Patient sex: F
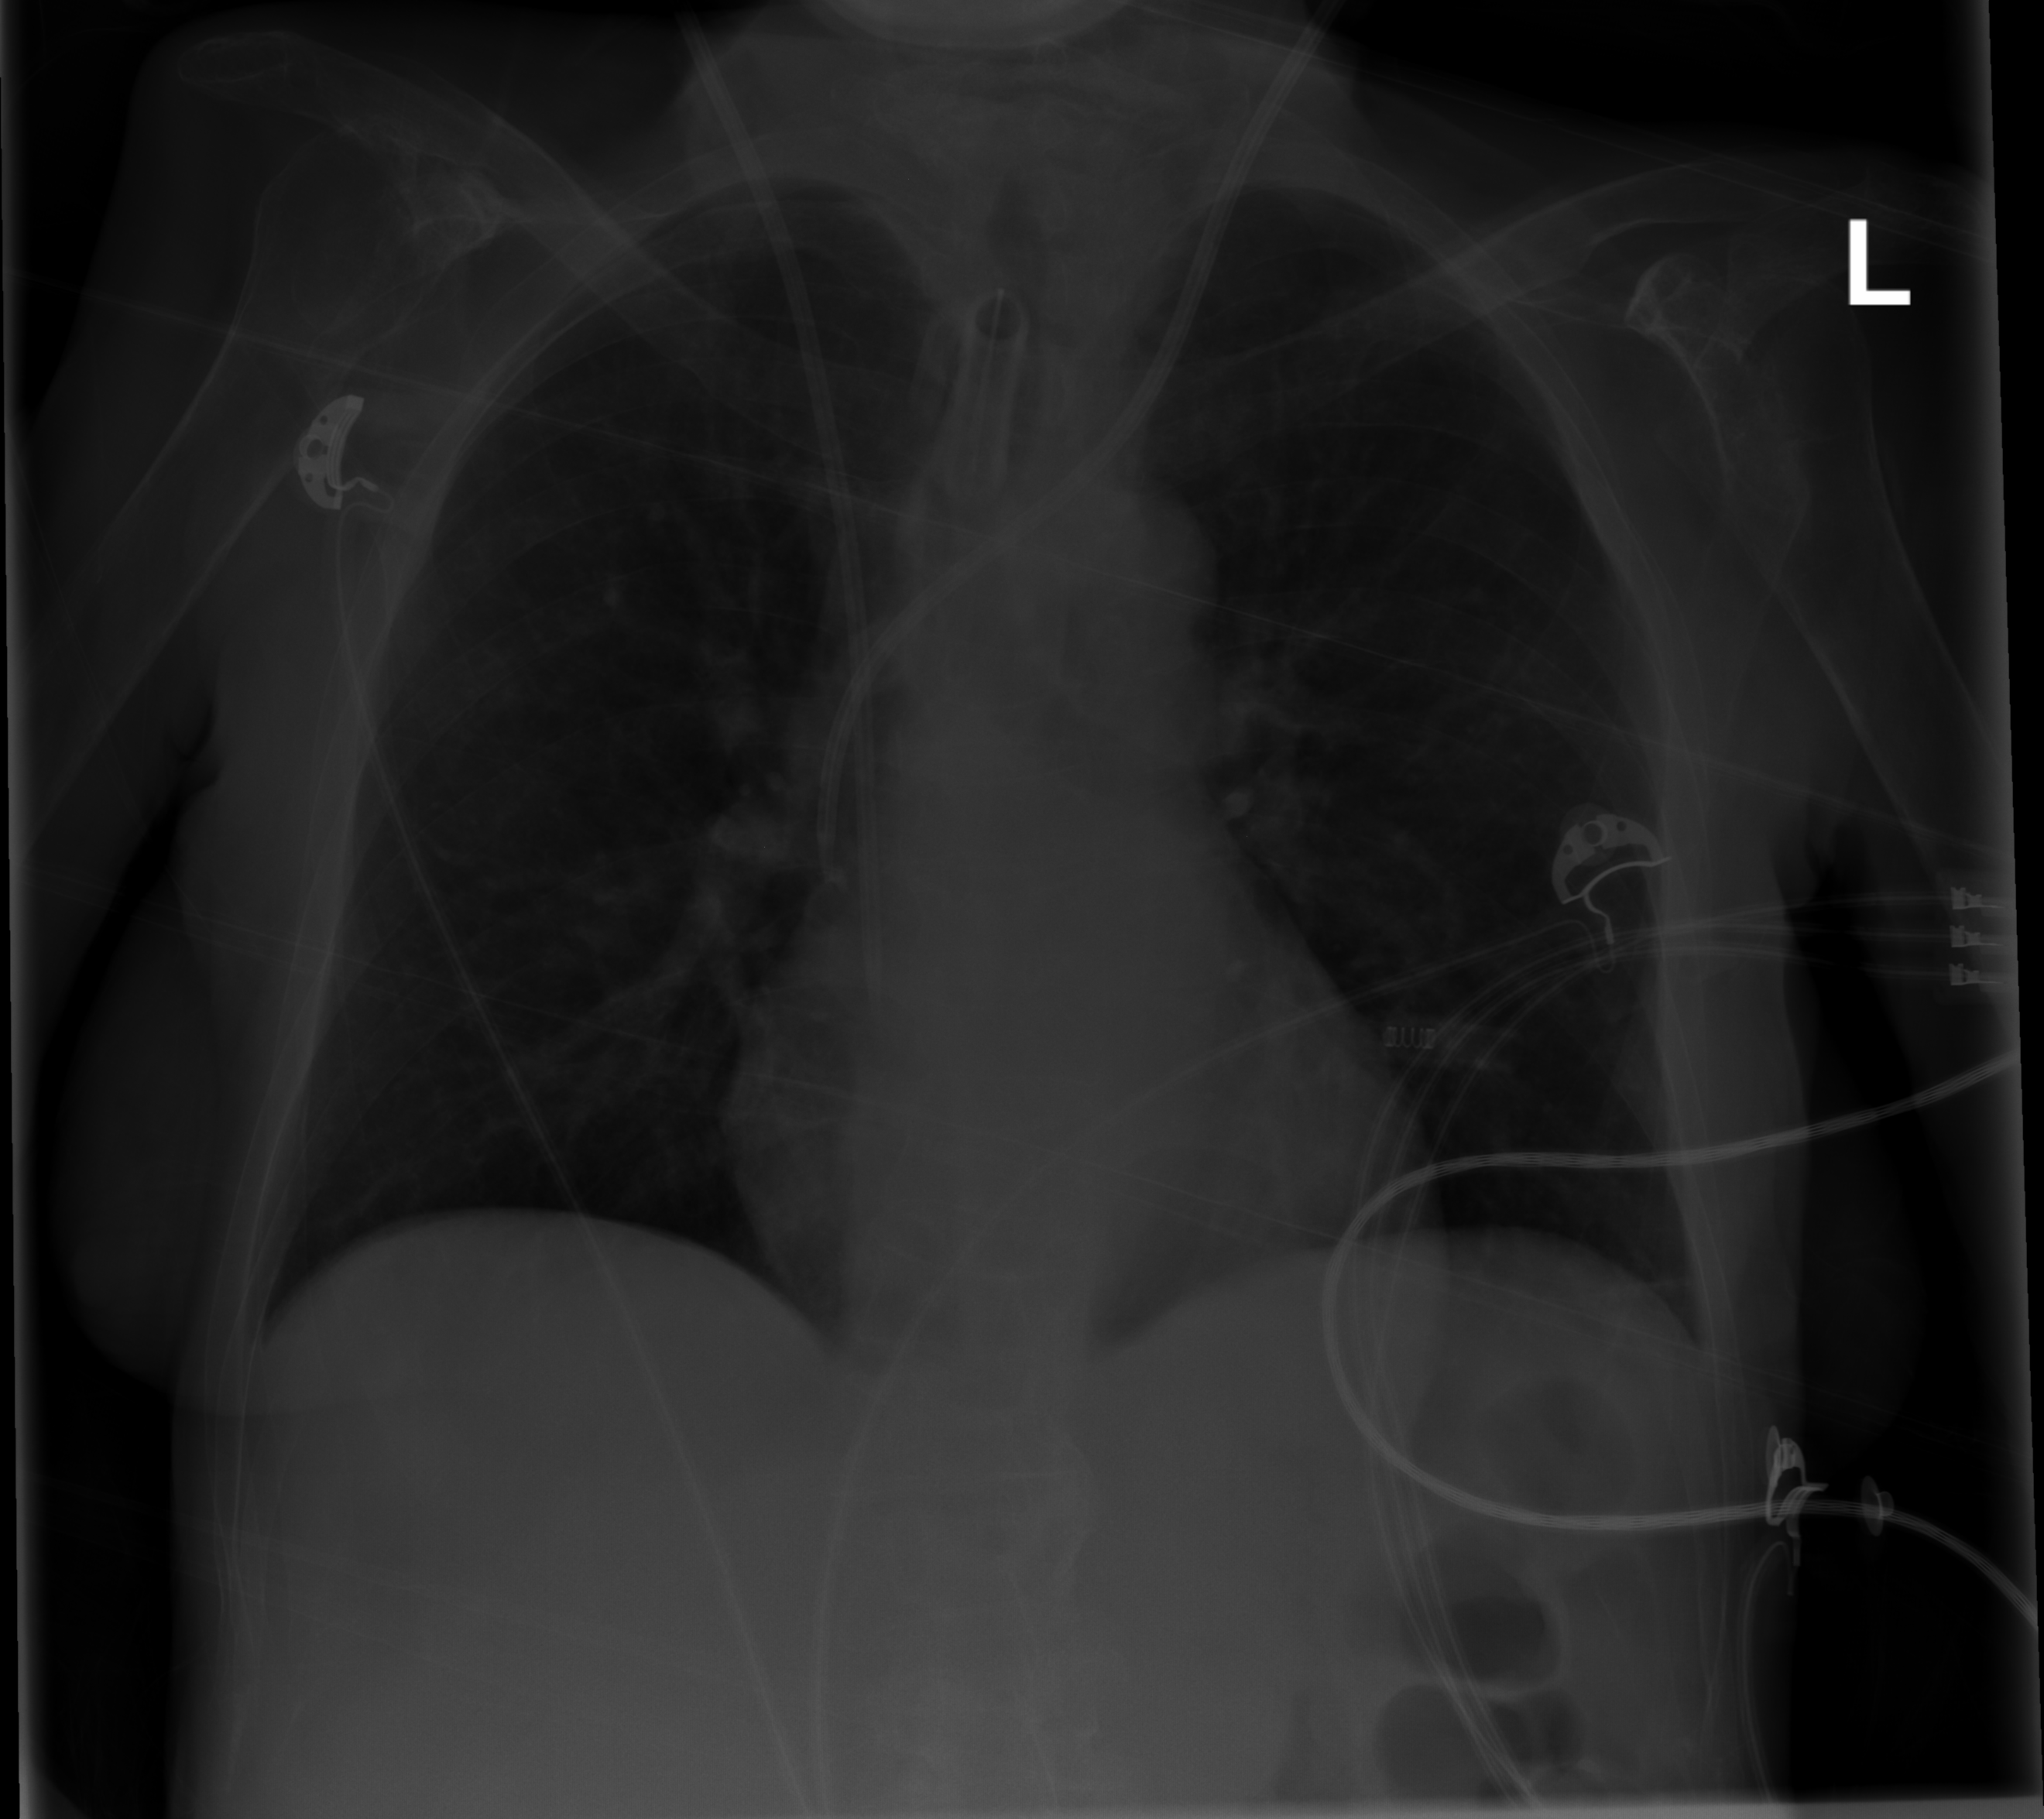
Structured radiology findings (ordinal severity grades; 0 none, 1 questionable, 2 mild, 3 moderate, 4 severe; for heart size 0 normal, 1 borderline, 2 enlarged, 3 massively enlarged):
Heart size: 0
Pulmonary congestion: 2
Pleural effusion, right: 0
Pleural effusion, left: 0
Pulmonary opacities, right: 0
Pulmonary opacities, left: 0
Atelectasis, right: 0
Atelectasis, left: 0